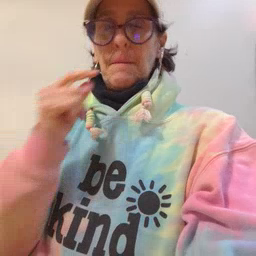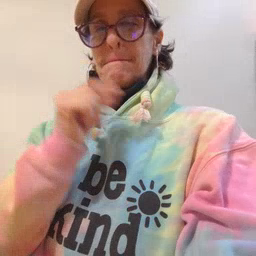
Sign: pen